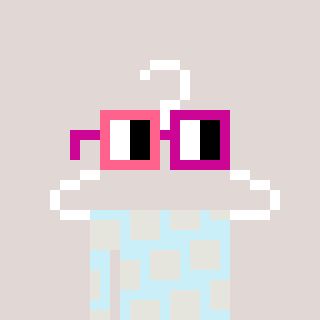
a pixel art character with square pink and red glasses, a hanger-shaped head and a cold-colored body on a warm background